Question: I have the following XY Chart
where the X axis are days and Y axis are the IDs of the elements that i want to represent.
The problem is that the IDs that I am trying to represent has a vast range, say 0-50000, but not all of the values in that range occur on the plot every time. Say an average 10-20 values in that range might be on the plot each time it is generated. But these values are spread across the range. As you look at the attached figure, majority of the values are towards the lower end of the range (<PHONE>) and few values above the 10000 mark, because of which the graph is looking very skewed. And also I am actually passing the IDs as it is as the Y co-ordinate for the Y axis.
I just wanted to know if there's a way where i can have a custom Y axis, where i can map the actual IDs to an intermediate index (for just the 10 items which i want to display) and use the actual IDs as custom labels on the Y axis after plotting?
Can this be achieved?
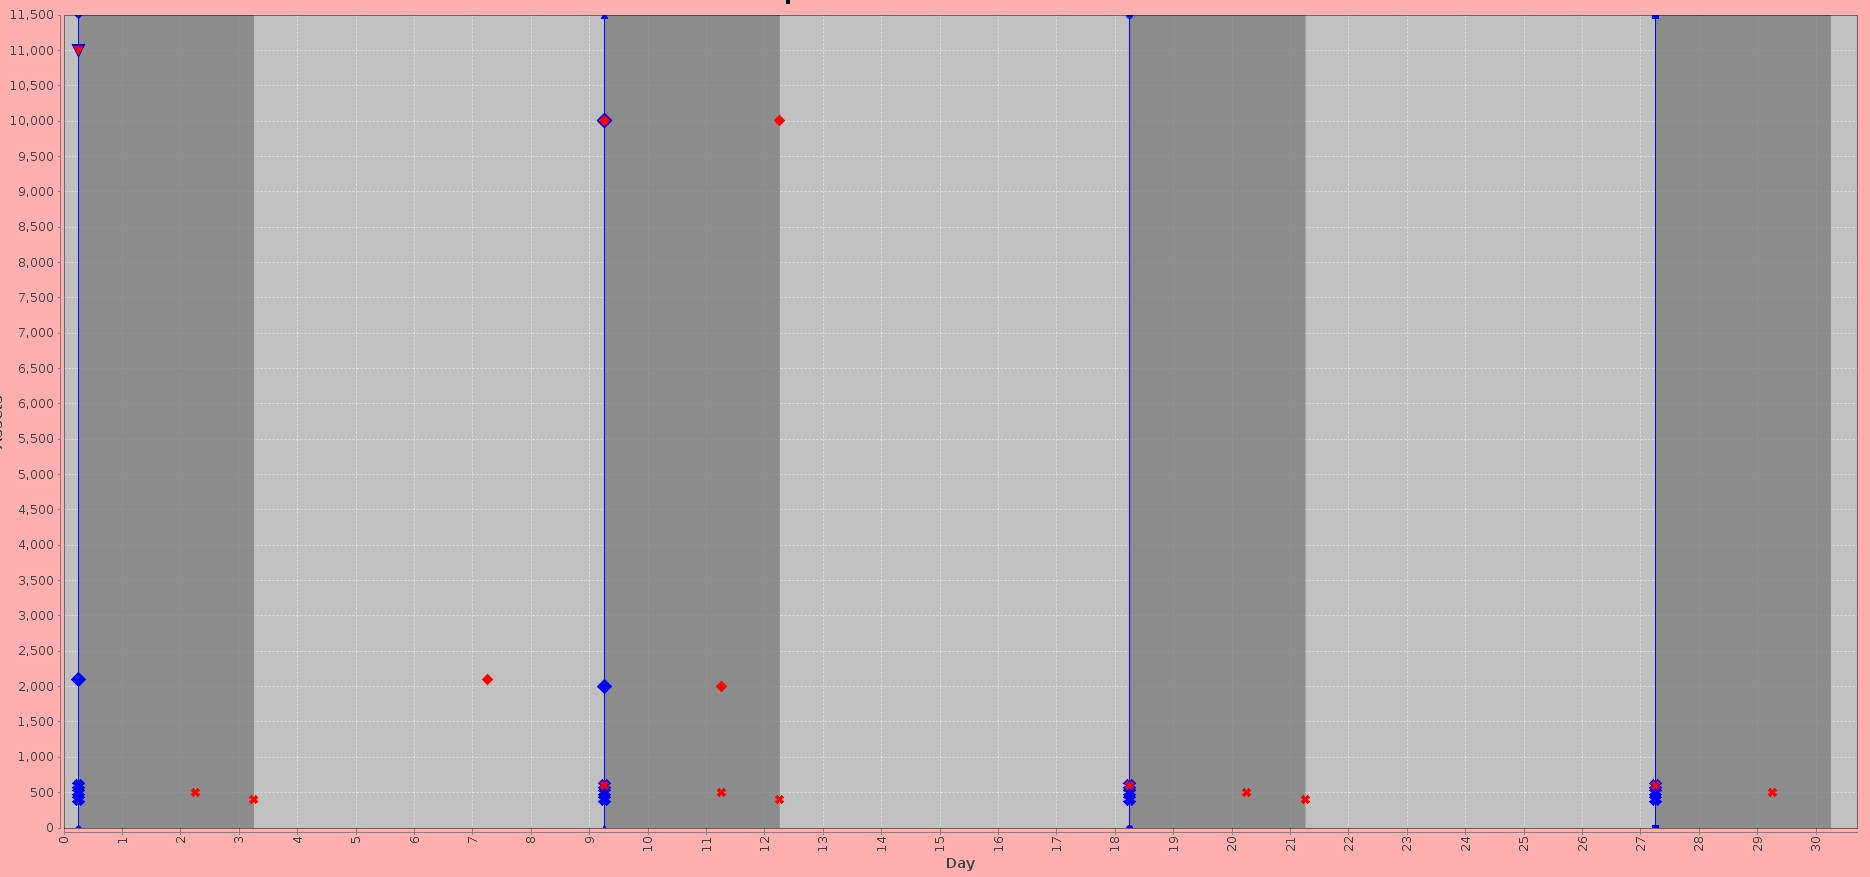
Answer: You could get the output you want if you do the mapping to an index value (0 to N-1 where N is the number of values in your range that you need to plot) before you populate your dataset (in other words, the y-values will be the index rather than the actual data value). Then change the y-axis on the XYPlot to a SymbolAxis, and set the symbols to the actual data values corresponding to the indices.